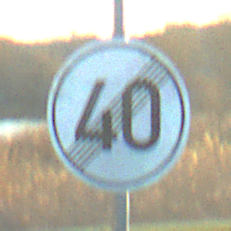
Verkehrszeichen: EndeGeschwindigkeit40
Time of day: SunriseSunset
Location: Outdoor (RoadRail)
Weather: PartlyCloudy
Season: NotSpecified
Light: Natural